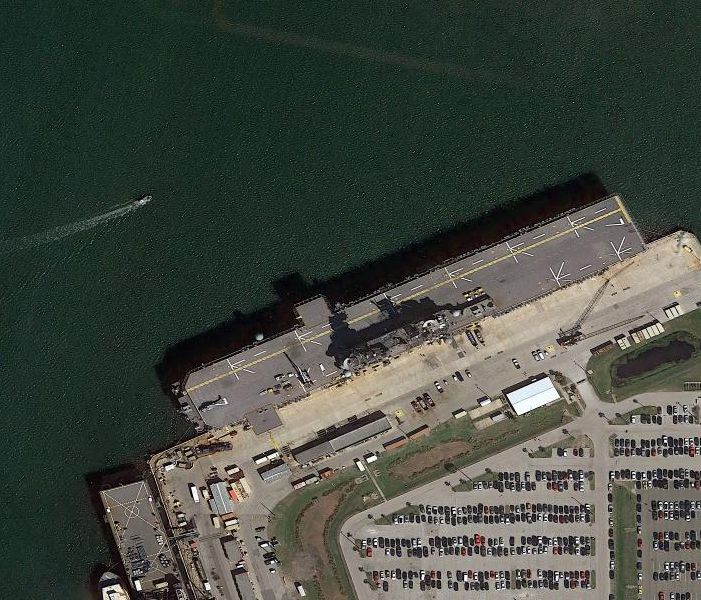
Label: assault